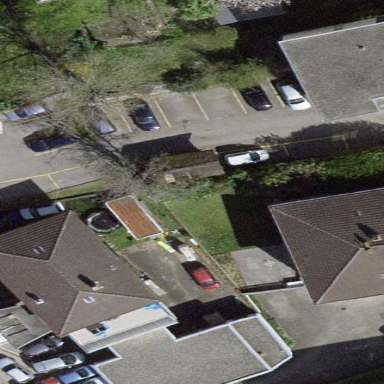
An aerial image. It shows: Car repair shop located in building.